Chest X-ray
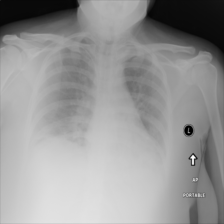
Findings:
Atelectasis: positive
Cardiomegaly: negative
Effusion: negative
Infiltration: positive
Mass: negative
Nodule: negative
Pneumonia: negative
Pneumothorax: negative
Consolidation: negative
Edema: negative
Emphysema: negative
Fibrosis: negative
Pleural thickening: negative
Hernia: negative